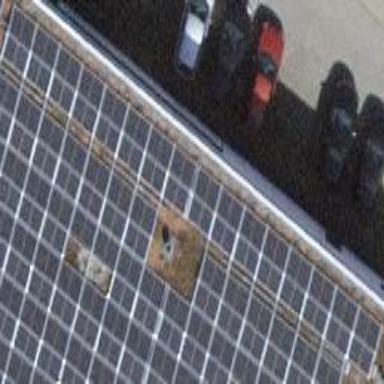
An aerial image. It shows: Solar power generator.